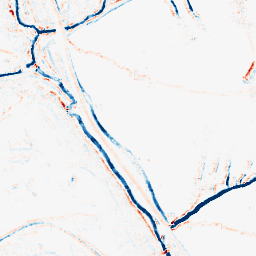
Category: morphological
Decomposition family: morphological_ellipse
Decomposition parameters: operation: average
width: 5
height: 5
Upsampling method: sinc_blackman
Upsampling parameters: scale: 2
kernel_size: 4
Upsampling scale: 2